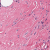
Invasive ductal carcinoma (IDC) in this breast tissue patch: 0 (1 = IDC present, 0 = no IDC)